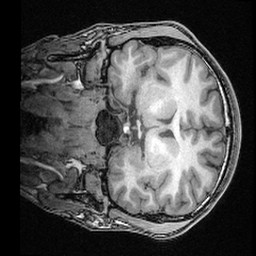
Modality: T1w
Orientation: coronal
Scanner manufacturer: ge
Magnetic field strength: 3 T
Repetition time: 0.008572 s
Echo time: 0.003384 s